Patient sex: F
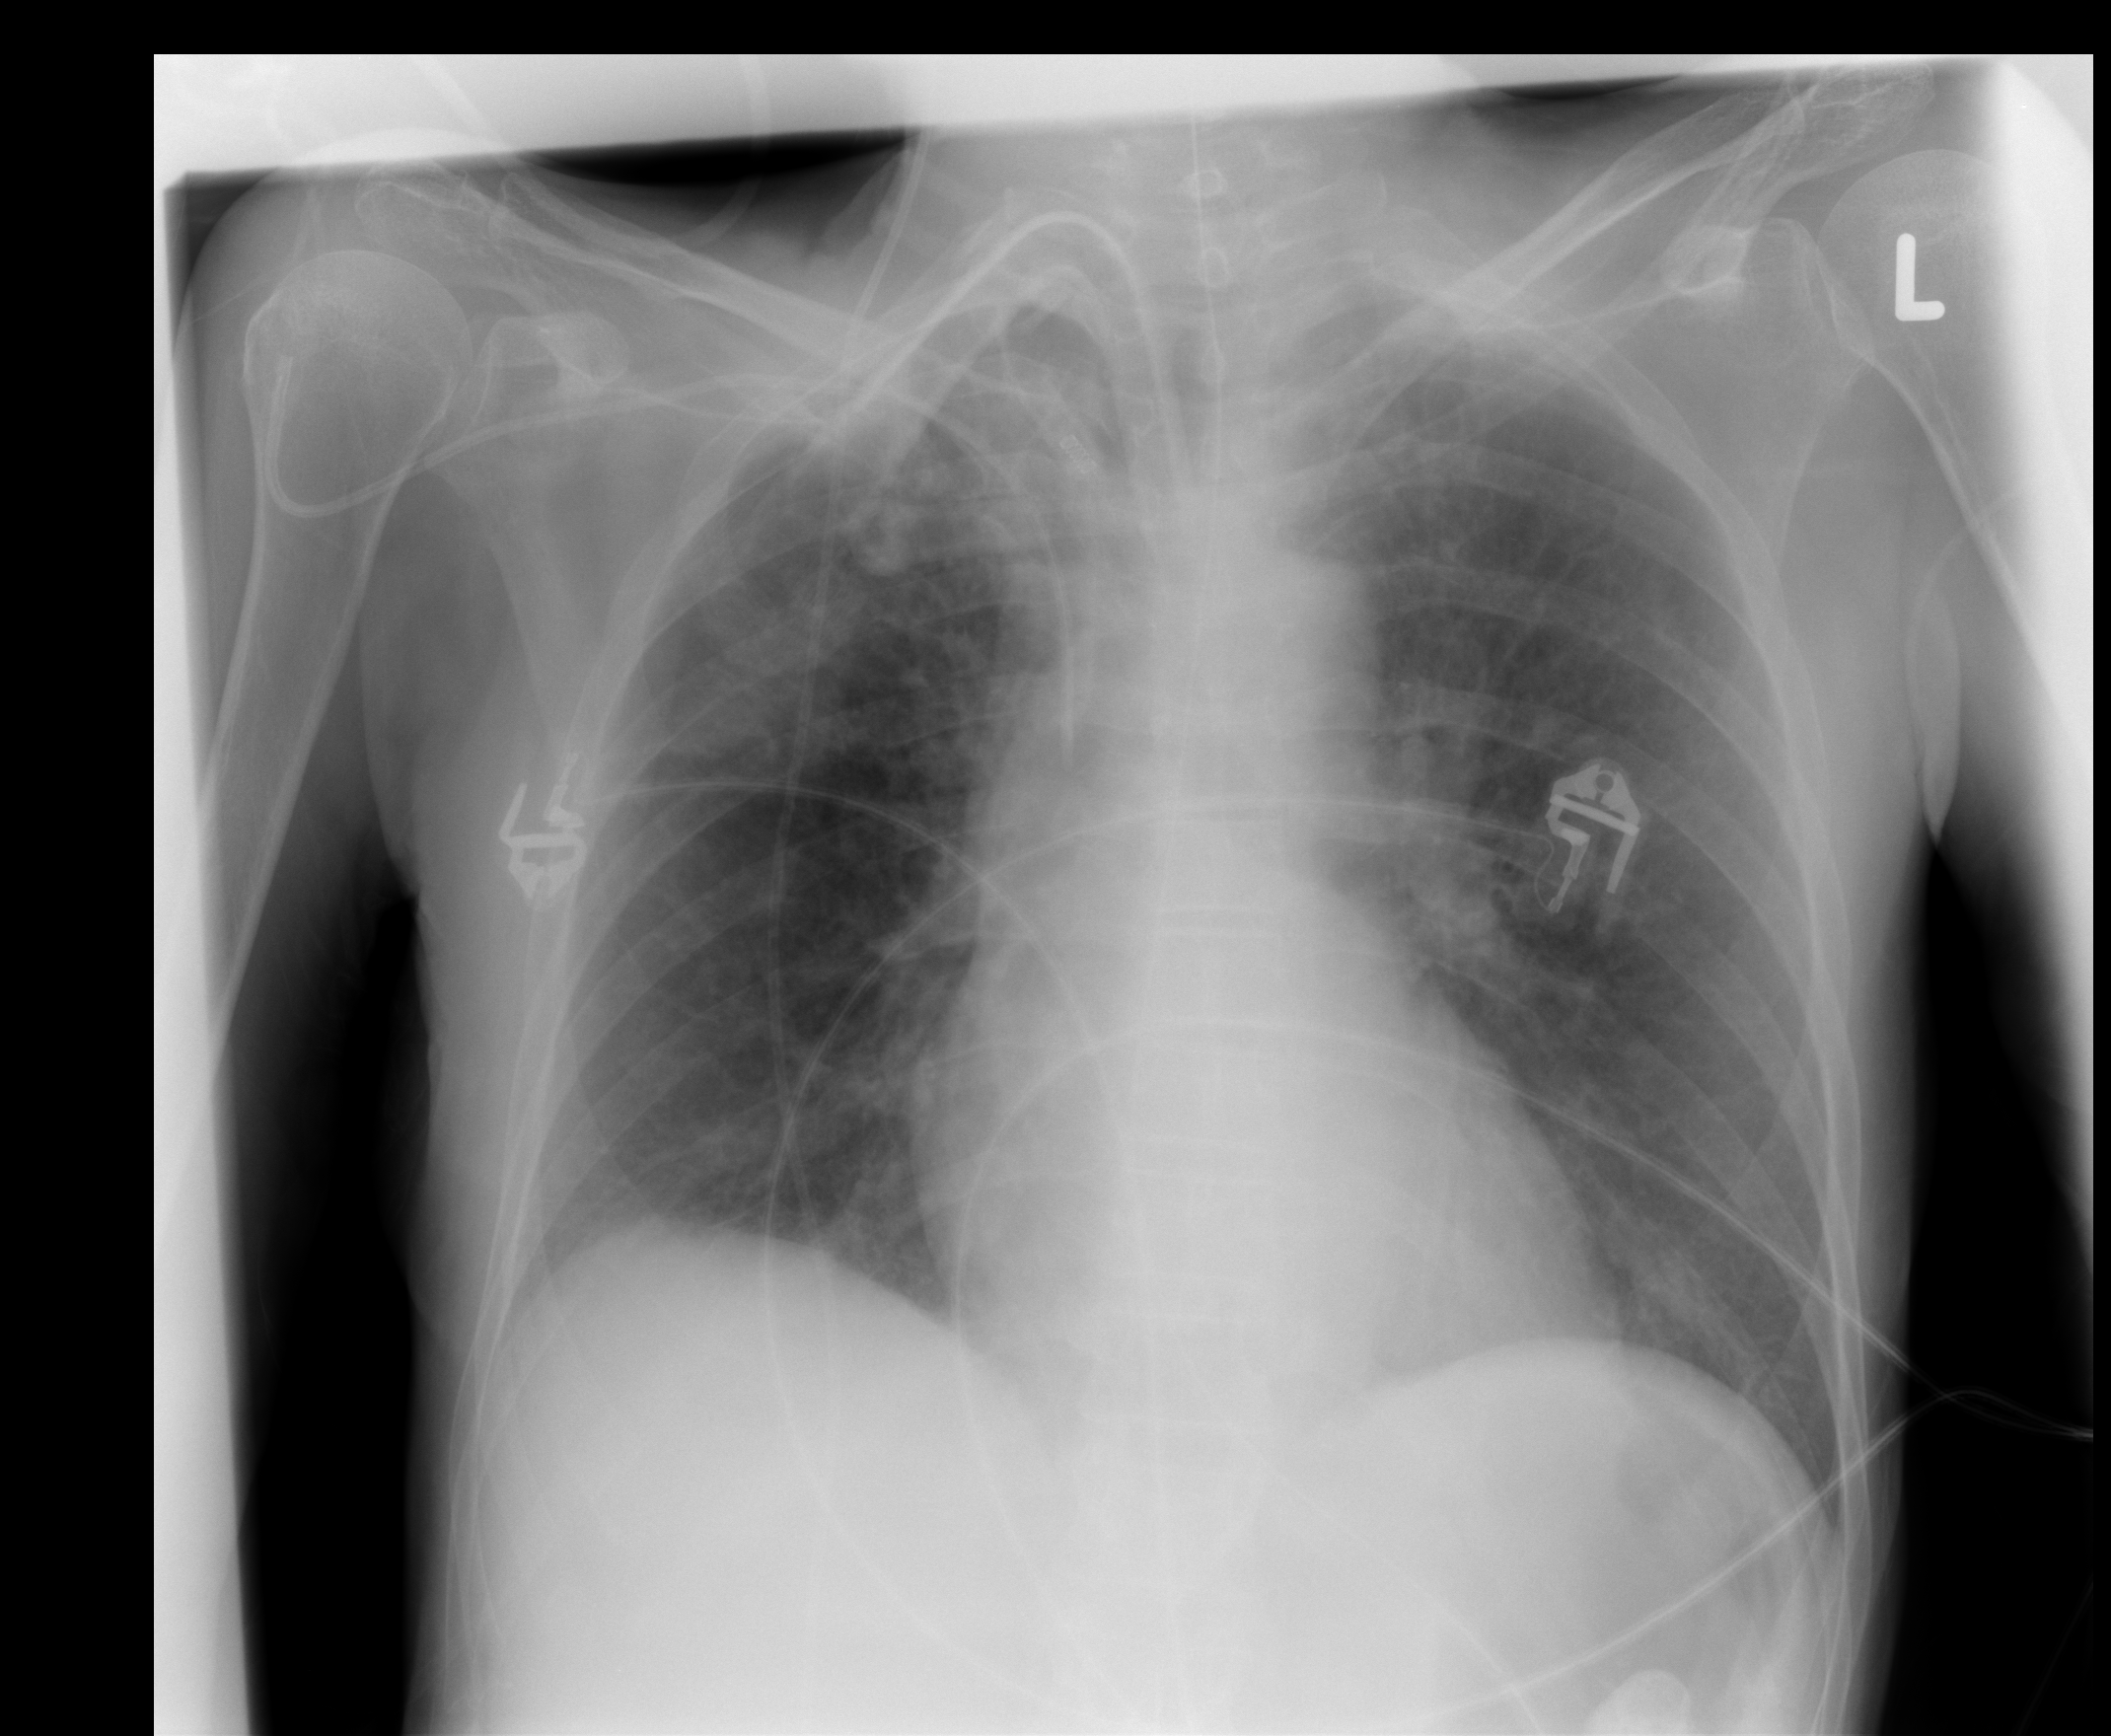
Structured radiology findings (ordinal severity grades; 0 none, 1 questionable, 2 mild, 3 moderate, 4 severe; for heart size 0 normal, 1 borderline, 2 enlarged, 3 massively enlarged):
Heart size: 0
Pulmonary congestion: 1
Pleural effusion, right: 0
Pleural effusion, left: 0
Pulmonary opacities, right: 2
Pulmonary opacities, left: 0
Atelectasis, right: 0
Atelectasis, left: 0